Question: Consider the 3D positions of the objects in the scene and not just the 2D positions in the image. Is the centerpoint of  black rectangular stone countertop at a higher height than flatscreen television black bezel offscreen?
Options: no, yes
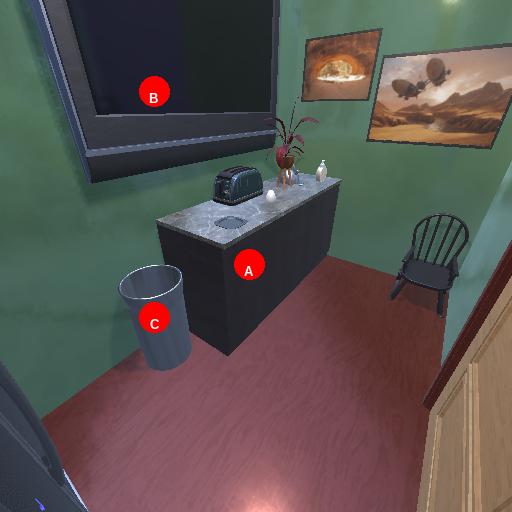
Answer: no